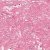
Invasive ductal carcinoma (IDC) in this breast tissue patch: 0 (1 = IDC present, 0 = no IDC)